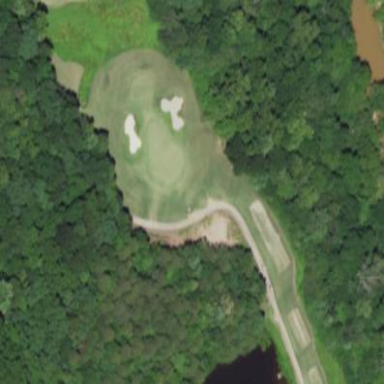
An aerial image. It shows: Rough area in golf course.